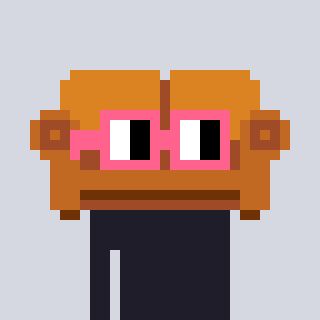
a pixel art character with square pink glasses, a couch-shaped head and a grayscale-colored body on a cool background